Question: Am dropping all the table names in DB using
'''
EXEC sp_MSforeachtable 'DROP TABLE ?'
'''
Is there a way i can get count on number of tables dropped.
Thanks,
Peru
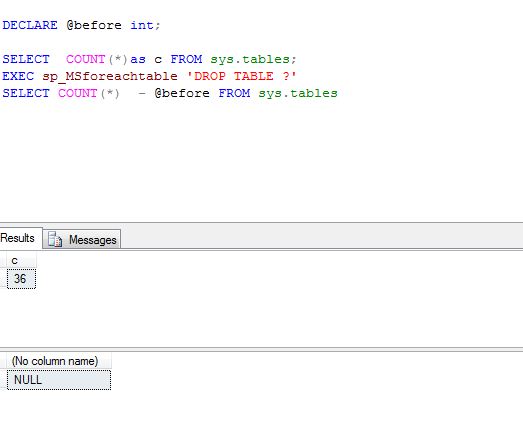
Answer: '''
DECLARE @before int;
SELECT @before = COUNT(*) FROM sys.tables;
EXEC sp_MSforeachtable 'DROP TABLE ?'
SELECT @before - COUNT(*) FROM sys.tables
'''